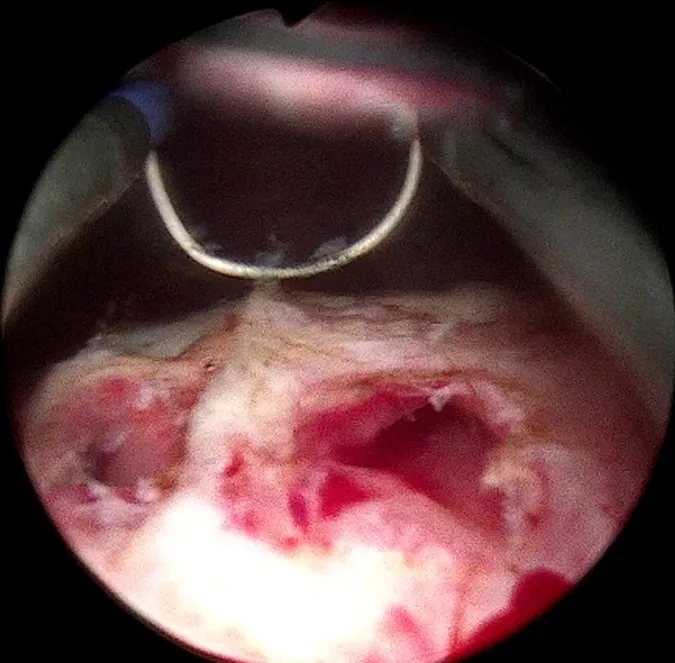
cystoscopic image after ureterocelotomy; ureterocelotomy was performed using puncture-electrocoagulation.
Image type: endoscopy (arthroscopy)